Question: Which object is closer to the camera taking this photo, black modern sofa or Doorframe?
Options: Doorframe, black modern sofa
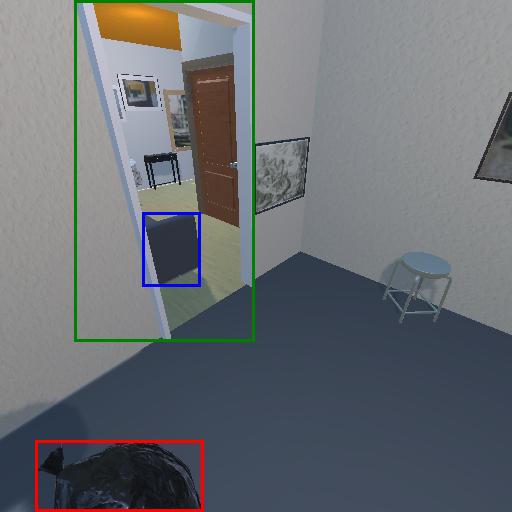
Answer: Doorframe